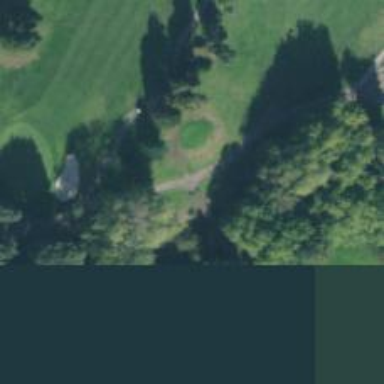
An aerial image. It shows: Path bridge crossing golf cartpath.